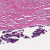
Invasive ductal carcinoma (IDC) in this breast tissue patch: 0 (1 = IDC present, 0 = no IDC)